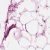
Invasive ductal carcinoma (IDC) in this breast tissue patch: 0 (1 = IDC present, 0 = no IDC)